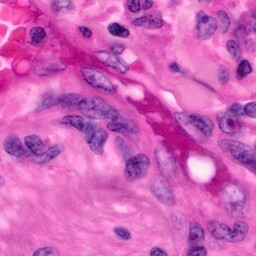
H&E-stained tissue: Pancreatic